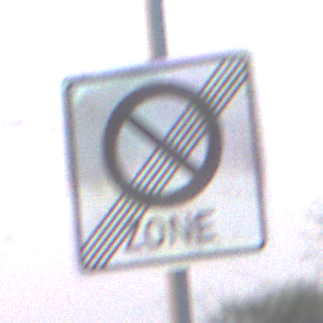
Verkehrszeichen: EndeEingeschraenktesHalteverbotZone
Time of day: SunriseSunset
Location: Outdoor (Nature)
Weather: Clear
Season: NotSpecified
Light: Natural